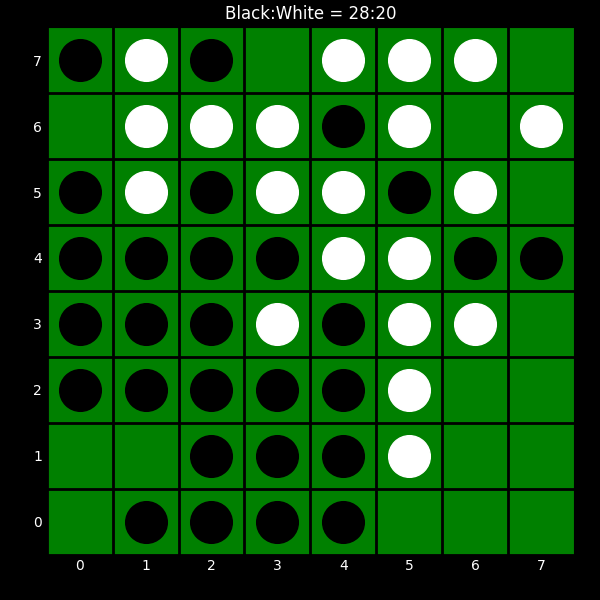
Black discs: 28
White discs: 20